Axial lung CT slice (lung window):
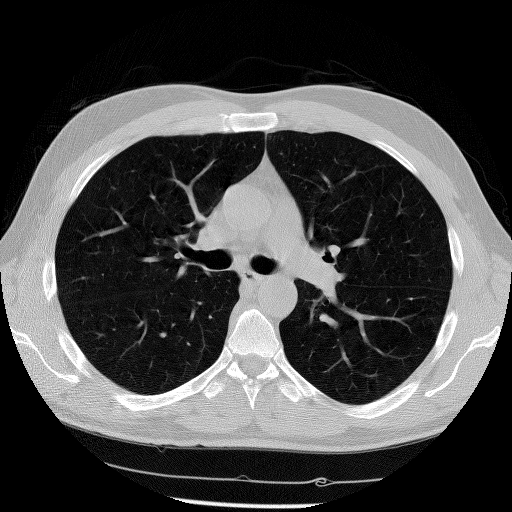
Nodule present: no